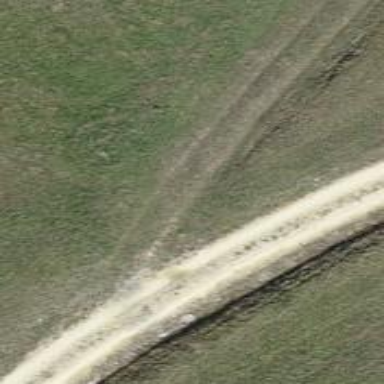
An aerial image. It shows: Track road with grade4 tracktype.